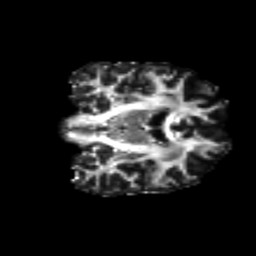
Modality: FA
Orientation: coronal
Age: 24
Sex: male
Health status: healthy
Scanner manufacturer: siemens
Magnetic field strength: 3 T
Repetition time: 8.6 s
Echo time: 0.095 s